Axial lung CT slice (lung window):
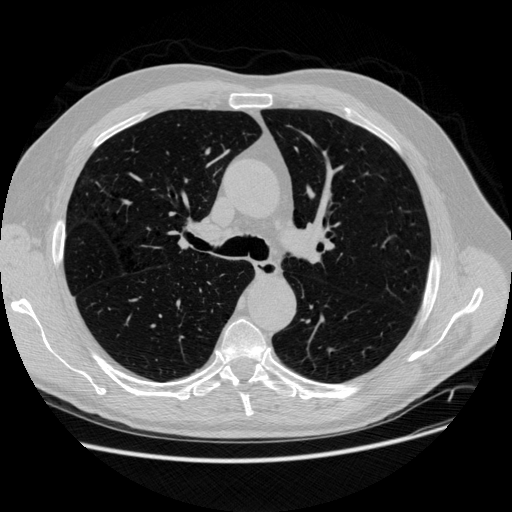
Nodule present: no